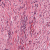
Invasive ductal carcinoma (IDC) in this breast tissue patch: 1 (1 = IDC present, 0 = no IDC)